Question: I'm having a strange error:

The thing is that I've used spans inside divs before - in fact, <URL>, unless of course I'm misunderstanding something.
It doesn't break the website, but I'd like the document to validate.
The source code for the view (I'm using Codeigniter) can be found here: <URL>
That's the only error the W3C validator outputs.
Any thoughts? Perhaps a way to fix or circumvent this?
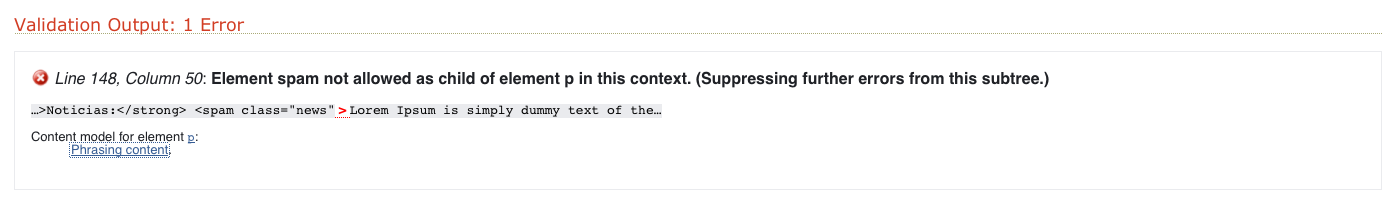
Answer: You wrote spam instead of span on line 74.